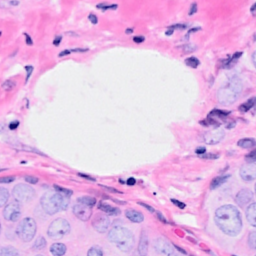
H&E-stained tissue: Breast